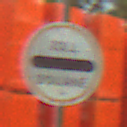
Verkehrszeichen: Zollstelle
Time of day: MorningAfternoon
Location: Outdoor (Suburban)
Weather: PartlyCloudy
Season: NotSpecified
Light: Natural